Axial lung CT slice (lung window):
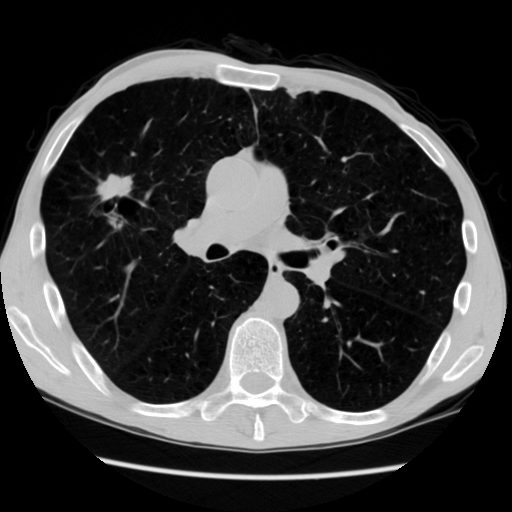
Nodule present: yes
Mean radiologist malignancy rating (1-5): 5